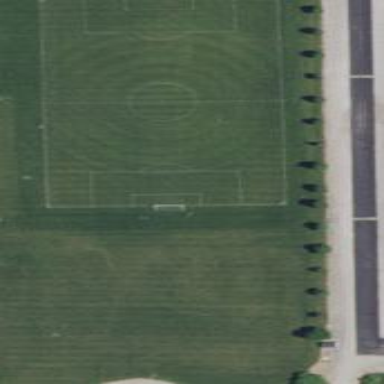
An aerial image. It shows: Soccer pitch for leisureland activities.